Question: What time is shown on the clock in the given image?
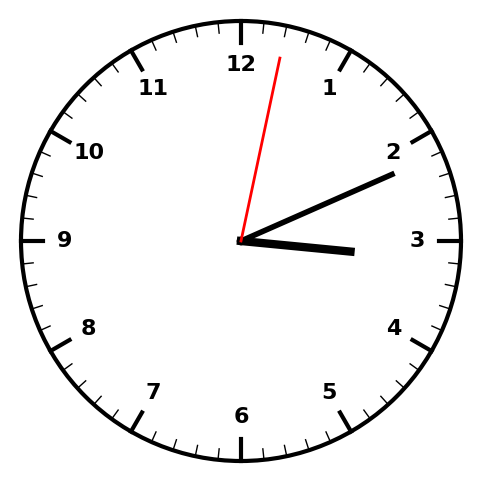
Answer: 03:11:02